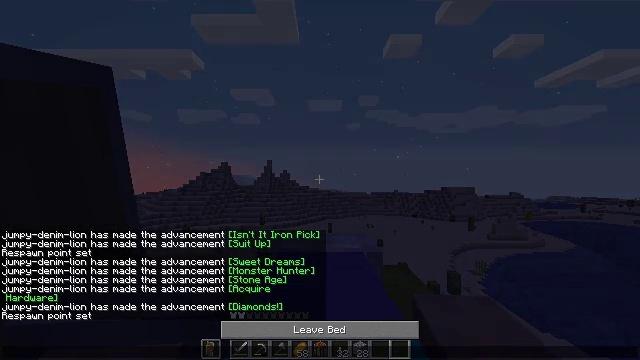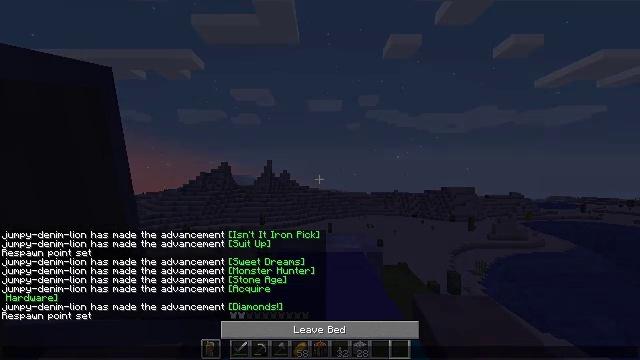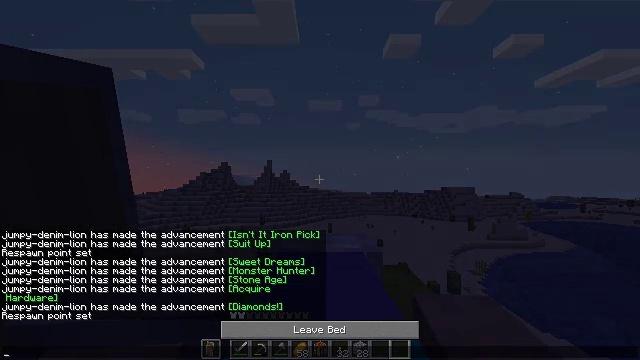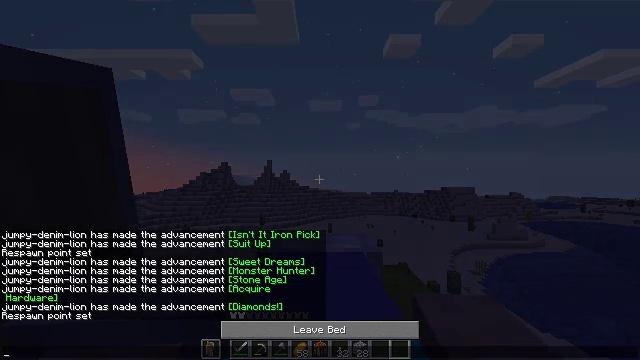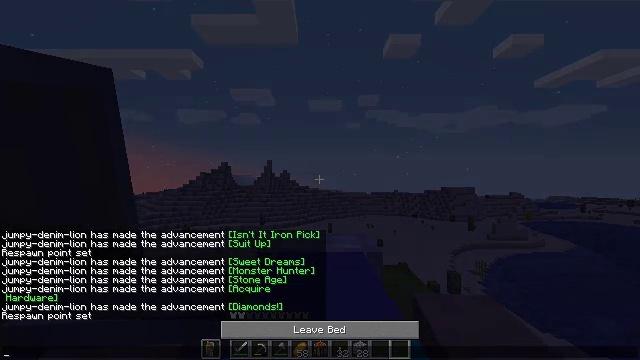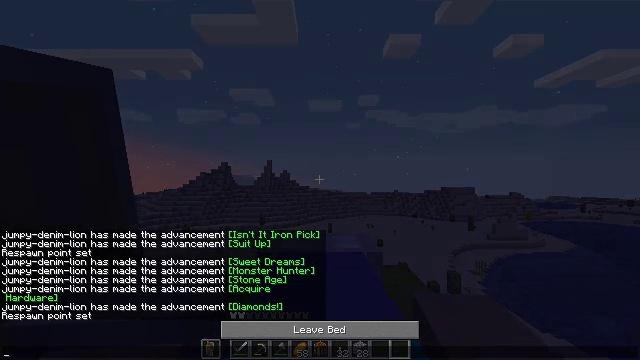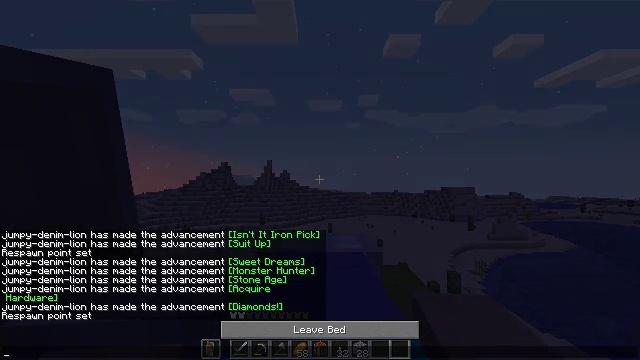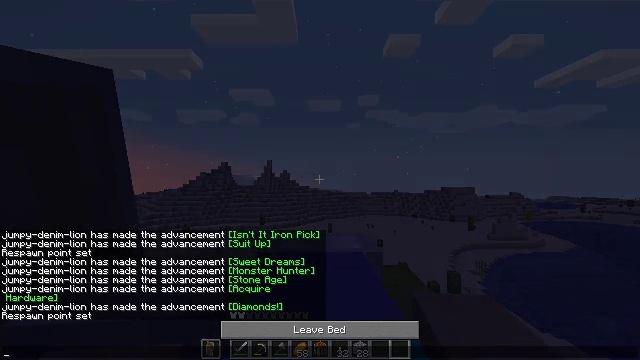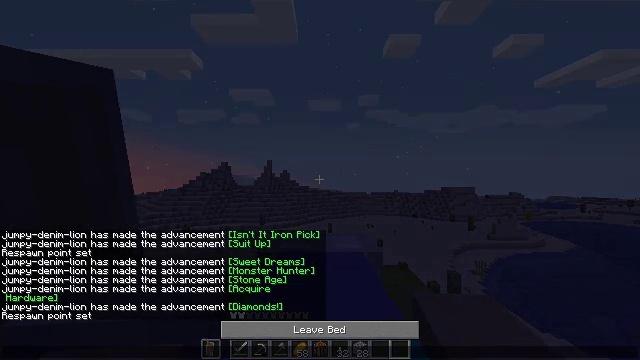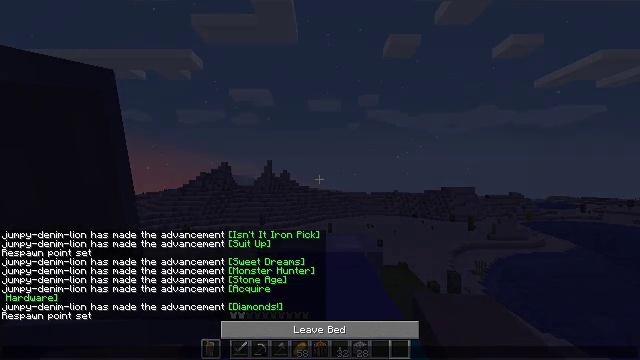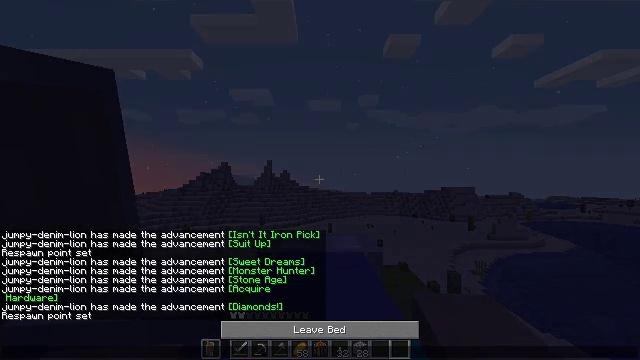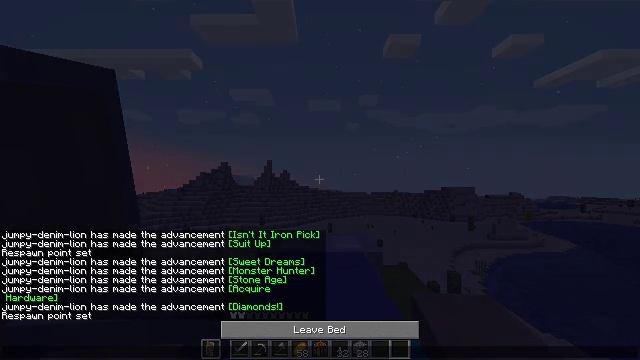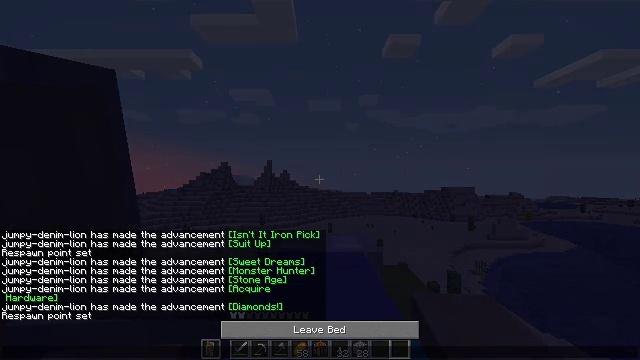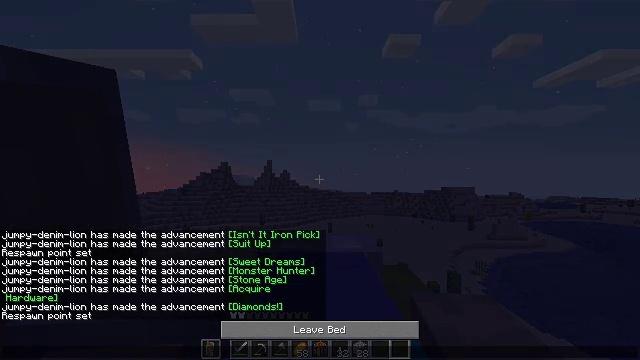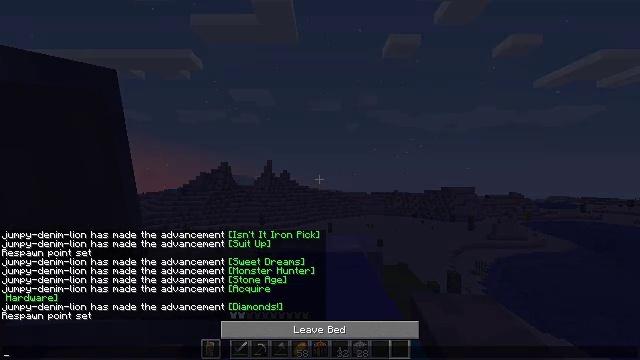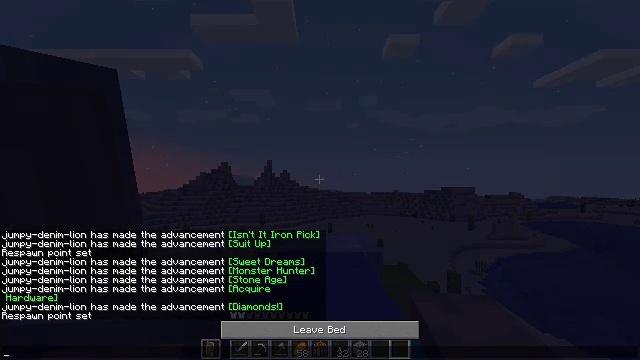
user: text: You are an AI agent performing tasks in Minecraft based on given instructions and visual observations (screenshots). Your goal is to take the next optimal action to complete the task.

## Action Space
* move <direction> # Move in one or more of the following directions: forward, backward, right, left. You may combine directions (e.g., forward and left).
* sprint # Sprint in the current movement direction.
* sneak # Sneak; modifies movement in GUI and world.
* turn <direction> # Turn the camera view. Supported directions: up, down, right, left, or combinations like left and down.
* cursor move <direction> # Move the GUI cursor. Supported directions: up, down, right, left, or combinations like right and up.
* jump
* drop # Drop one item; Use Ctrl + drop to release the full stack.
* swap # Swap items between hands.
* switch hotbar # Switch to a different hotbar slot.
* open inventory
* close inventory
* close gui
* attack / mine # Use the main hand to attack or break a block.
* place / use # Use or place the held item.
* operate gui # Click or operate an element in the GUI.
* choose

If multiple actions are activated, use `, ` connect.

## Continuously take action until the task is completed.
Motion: motion action
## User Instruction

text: Attack the green bed to collect it.
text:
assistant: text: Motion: no_op
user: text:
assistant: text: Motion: no_op
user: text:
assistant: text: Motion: no_op
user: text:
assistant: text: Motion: no_op
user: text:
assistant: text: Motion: no_op
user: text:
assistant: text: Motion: no_op
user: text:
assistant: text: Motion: no_op
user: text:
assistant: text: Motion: no_op
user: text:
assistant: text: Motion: no_op
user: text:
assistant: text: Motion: no_op
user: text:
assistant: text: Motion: no_op
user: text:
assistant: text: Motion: no_op
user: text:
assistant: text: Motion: no_op
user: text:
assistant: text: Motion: no_op
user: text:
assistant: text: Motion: no_op
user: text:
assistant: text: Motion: no_op
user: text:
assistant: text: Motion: no_op
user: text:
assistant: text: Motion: no_op
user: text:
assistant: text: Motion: no_op
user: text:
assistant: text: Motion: no_op
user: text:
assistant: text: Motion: no_op
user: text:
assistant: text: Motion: no_op
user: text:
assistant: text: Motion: no_op
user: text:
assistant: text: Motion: no_op
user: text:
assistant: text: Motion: no_op
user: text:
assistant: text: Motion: no_op
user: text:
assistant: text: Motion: no_op
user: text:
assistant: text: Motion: no_op
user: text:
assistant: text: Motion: no_op
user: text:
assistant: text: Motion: no_op